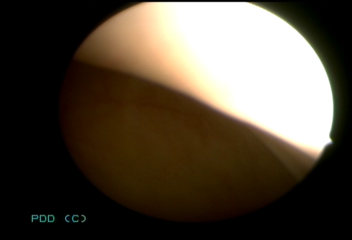
Modality: WLC
Class: Normal mucosa
Bladder cancer association: No